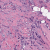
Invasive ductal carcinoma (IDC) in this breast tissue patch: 1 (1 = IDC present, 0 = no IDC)